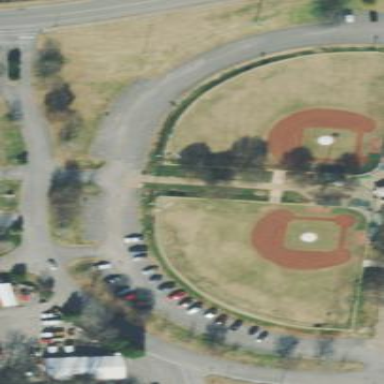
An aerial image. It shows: Baseball pitch for leisure and sports activities.